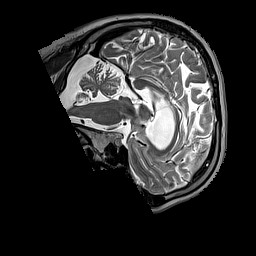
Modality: T2w
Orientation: sagittal
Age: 43
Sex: male
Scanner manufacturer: siemens
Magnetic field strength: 3 T
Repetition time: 3.2 s
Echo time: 0.212 s